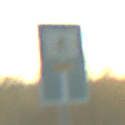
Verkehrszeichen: SackgasseFussgaengerDurchlaessig
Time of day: SunriseSunset
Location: Outdoor (RoadRail)
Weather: PartlyCloudy
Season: NotSpecified
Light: Natural